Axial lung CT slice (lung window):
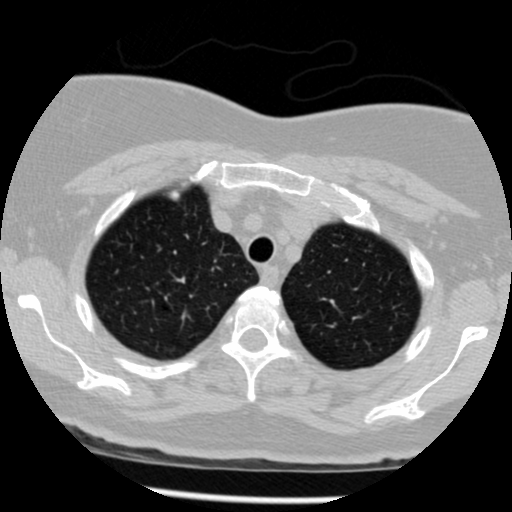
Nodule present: no